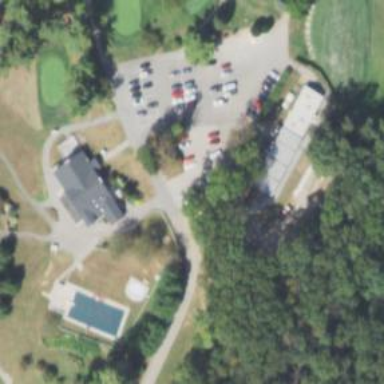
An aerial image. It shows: Pathway for golfing.